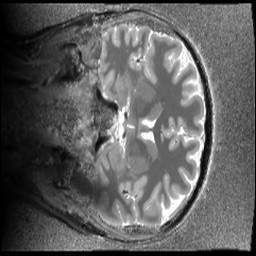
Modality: T1map
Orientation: coronal
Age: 29
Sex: female
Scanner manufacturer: siemens
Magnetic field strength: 6.98 T
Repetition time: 6 s
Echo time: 0.00283 s